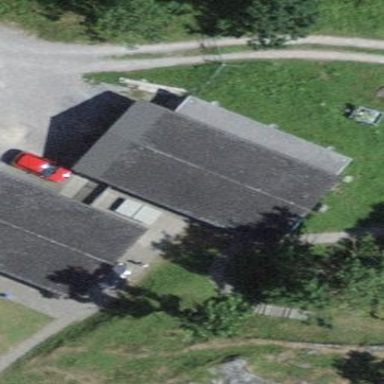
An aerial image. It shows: Building with toilets inside.